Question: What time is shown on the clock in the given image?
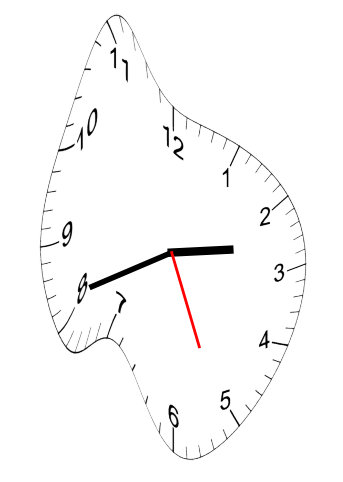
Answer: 02:41:26